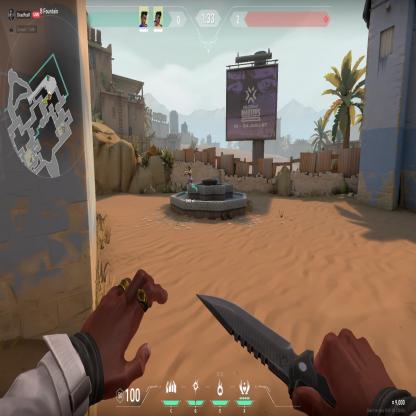
Label: teammate